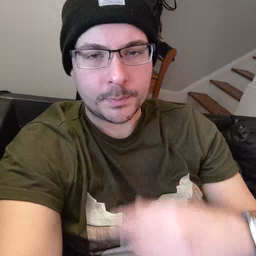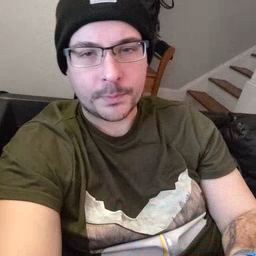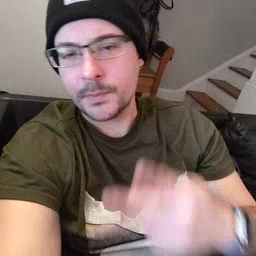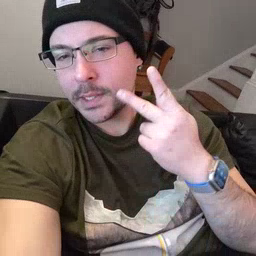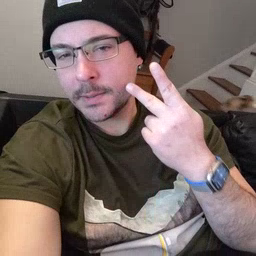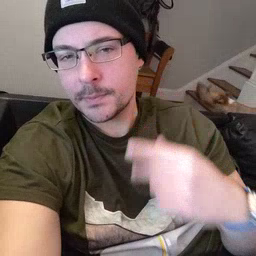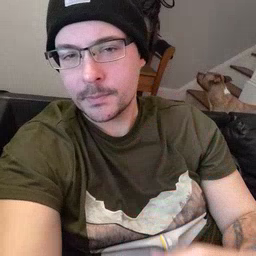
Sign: kitty